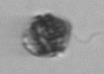
Label: Kryptoperidinium_triquetrum